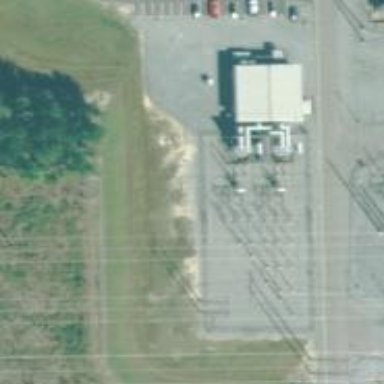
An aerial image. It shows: Switch for power supply.